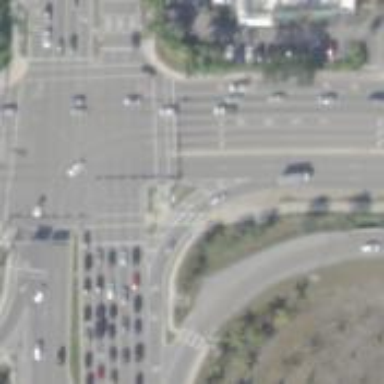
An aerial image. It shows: Crossing with line markings on the road.